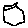
Label: hexagon